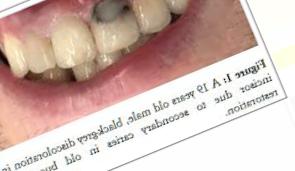
Condition: Tooth Discoloration